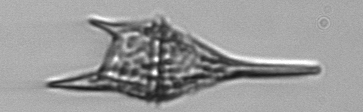
Label: Tripos_lineatus